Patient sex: F
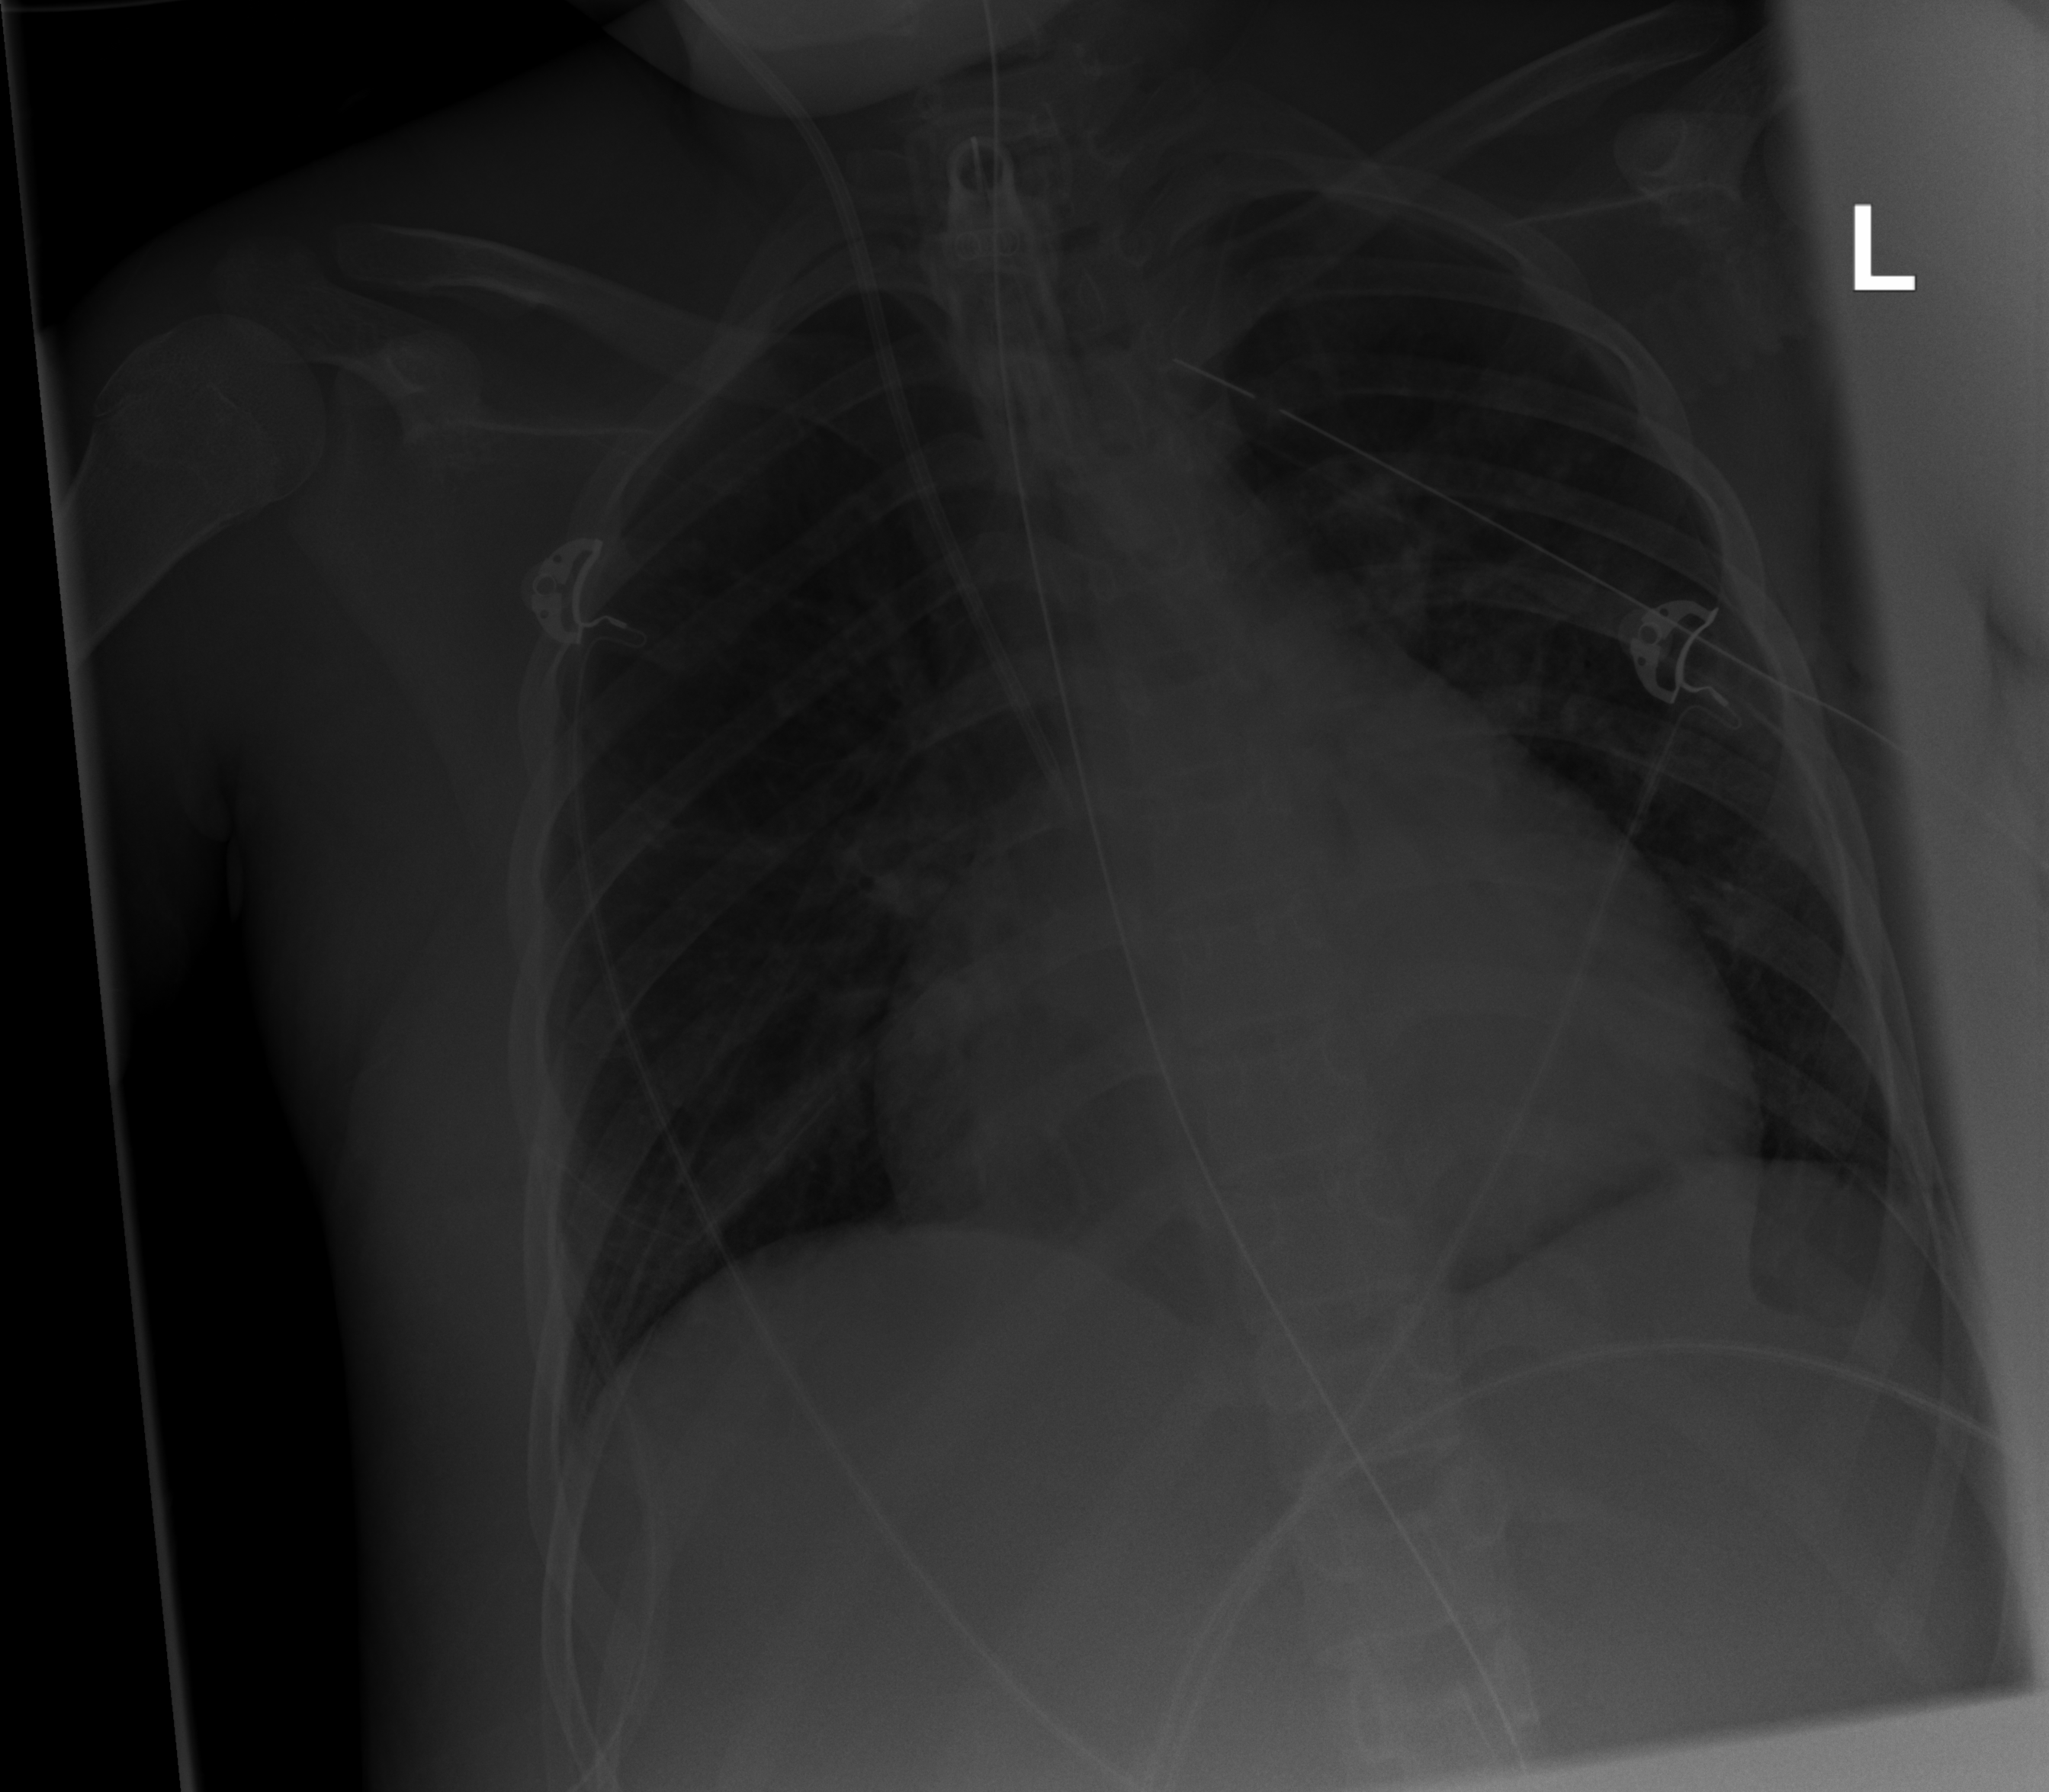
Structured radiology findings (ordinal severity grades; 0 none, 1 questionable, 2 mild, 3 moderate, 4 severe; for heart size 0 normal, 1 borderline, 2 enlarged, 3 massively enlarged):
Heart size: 2
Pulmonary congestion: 0
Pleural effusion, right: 0
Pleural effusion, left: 0
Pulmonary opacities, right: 2
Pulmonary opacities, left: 0
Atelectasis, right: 0
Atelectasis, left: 0